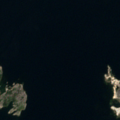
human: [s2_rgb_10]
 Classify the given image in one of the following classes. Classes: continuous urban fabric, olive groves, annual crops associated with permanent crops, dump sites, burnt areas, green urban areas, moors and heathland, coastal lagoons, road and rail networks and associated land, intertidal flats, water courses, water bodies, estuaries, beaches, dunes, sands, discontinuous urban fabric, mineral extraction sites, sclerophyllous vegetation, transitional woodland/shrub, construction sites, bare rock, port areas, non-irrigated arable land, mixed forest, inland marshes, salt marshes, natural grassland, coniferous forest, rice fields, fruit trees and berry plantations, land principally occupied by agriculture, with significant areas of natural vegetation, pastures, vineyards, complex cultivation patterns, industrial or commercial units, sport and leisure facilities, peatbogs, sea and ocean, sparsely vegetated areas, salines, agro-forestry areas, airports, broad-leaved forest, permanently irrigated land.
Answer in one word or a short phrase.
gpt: sea and ocean